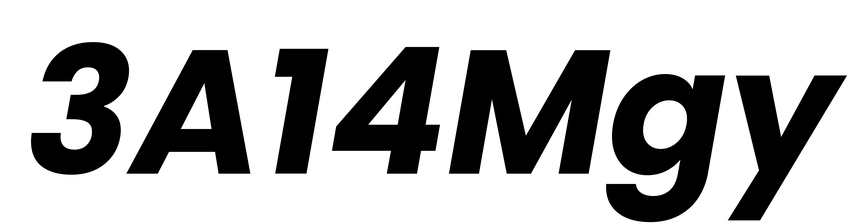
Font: Poppins-BoldItalic